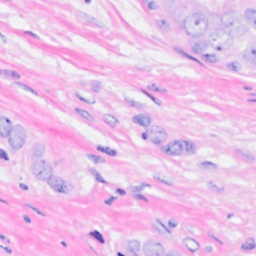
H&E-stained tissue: Breast